Question: I have a query like :
'''
SELECT DISTINCT
g.thumb, h.hotel_name, h.id, COUNT(c.id) as total_comments, SUM(c.rating) AS total_ratings
FROM
at_hotels h
LEFT JOIN
at_gallery g
ON
h.id = g.h_id
LEFT OUTER JOIN
at_comments c
ON
h.id = c.h_id AND c.status = '1'
GROUP BY h.id
ORDER BY h.id DESC LIMIT 5
'''
Query is working except SUM(rating). Sum command is giving more than expected. I also tried SUM command like this :
'''
--query
(SELECT SUM(rating) FROM at_comments WHERE at_comments.h_id = at_hotels.id) AS total
--more query
'''
and this is not worked too.
total must be : 13, but this is giving 36. Where is the problem?
Sample Data : (Comments Table)
'''
id h_id rating
----------
1 | 1 |5
----------
2 | 1 |3
----------
3 | 1 |5
'''
My Tables :

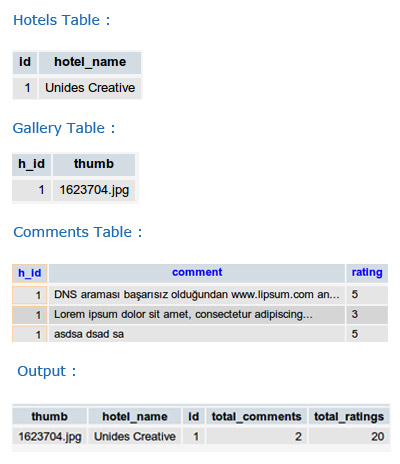
Answer: I solved this problem.
The problem was the 'rating' row DATA TYPE.
Rating row datatype was 'SET' and the values 1,2,3,4,5.
I changed data type to the TINYINT, records are automatically changed like this :
'''
5 -> 16
3 -> 4
5 -> 16
16 + 4 + 16 = 36
'''
So, summing 'SET' data type is buggy or something?